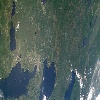
Label: land